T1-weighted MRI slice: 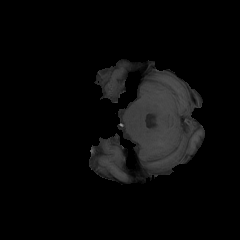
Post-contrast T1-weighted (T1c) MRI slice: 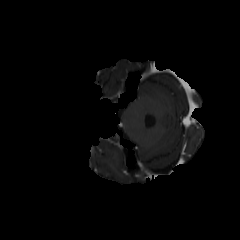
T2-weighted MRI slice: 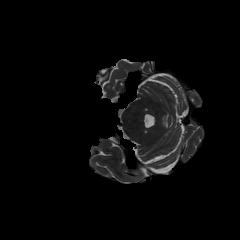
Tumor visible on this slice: no